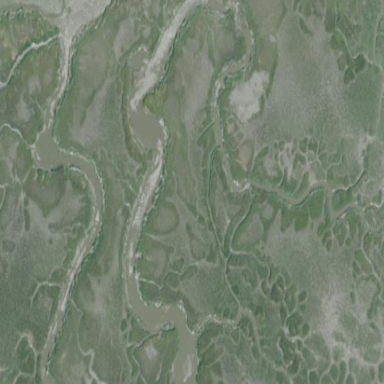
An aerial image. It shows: Tidal saltmarsh wetland area.